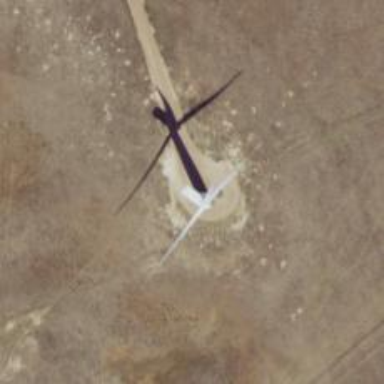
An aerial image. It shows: Wind generator with horizontal axis. The generator is wind turbine.